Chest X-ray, AP view. Patient: 72 years old, sex F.
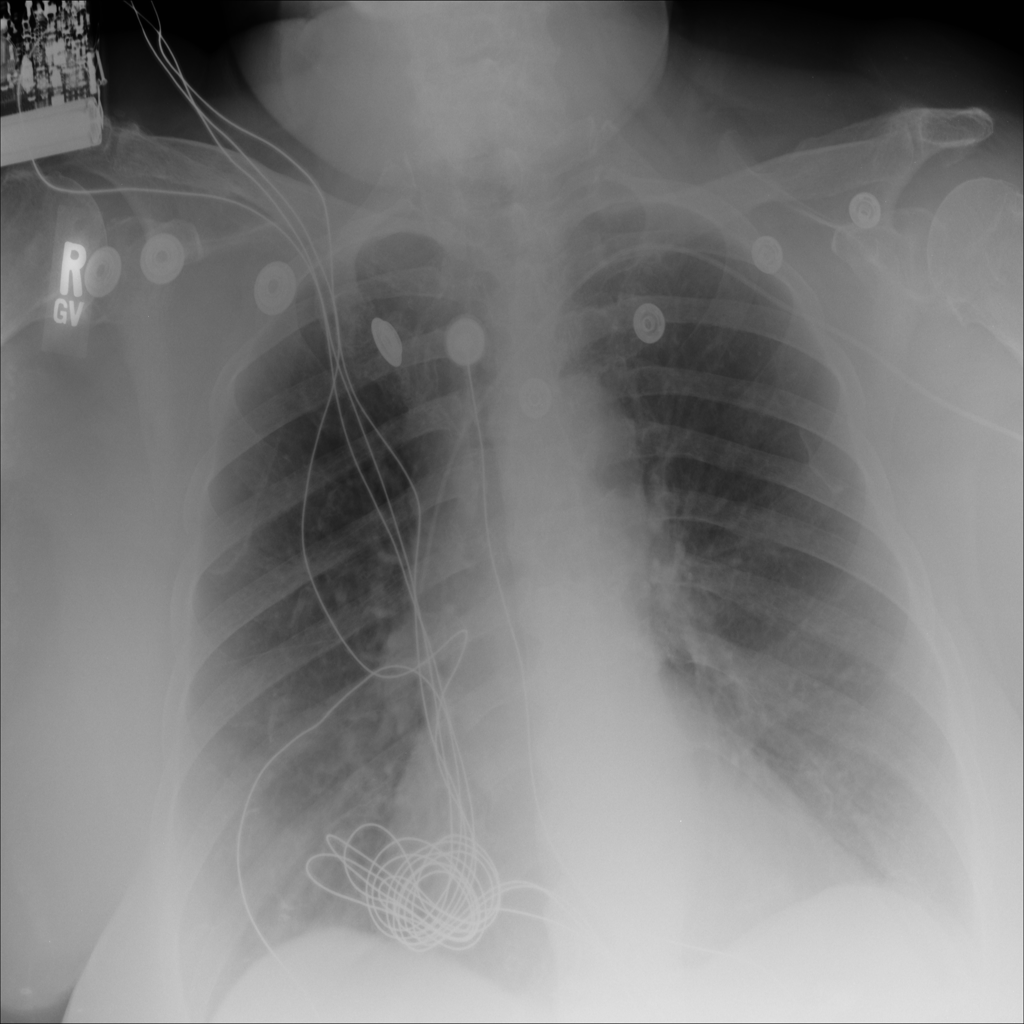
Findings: No Finding